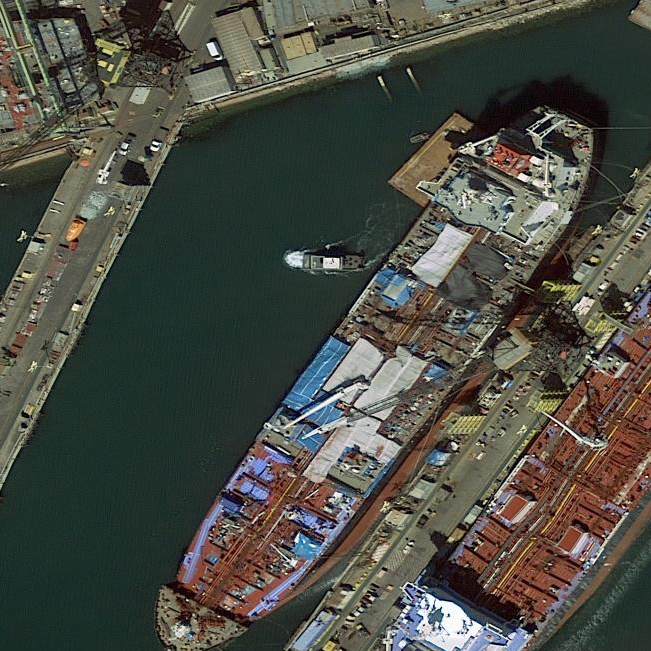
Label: Cargo_ship